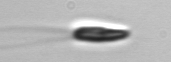
Label: Chrysochromulina